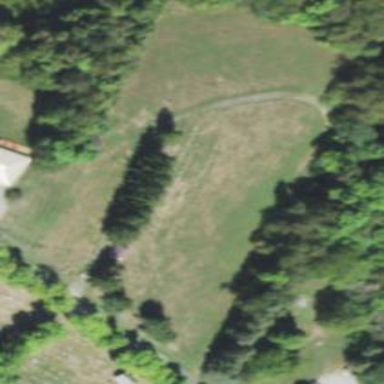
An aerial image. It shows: Cemetery.